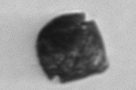
Label: Scrippsiella